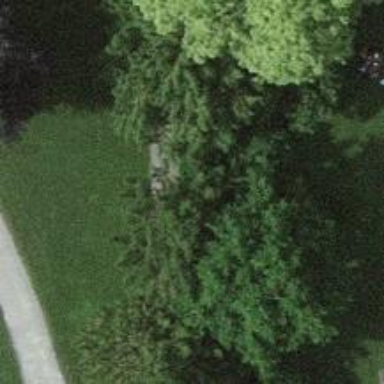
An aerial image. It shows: Deciduous broadleaved tree in park.